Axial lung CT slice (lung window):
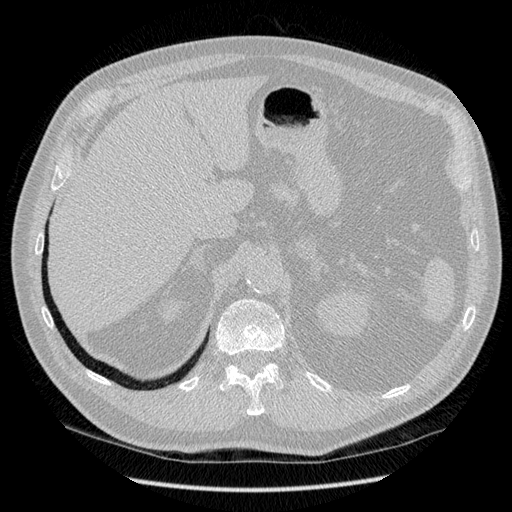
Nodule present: no